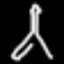
Label: The Eiffel Tower